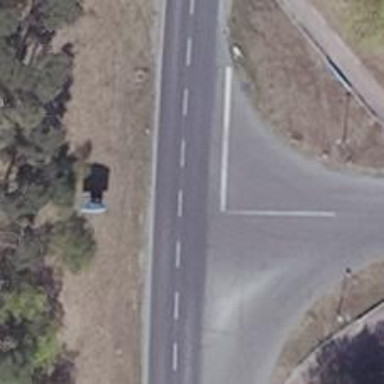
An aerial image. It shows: Tertiary road with asphalt surface. There is separate cycleway alongside the road.